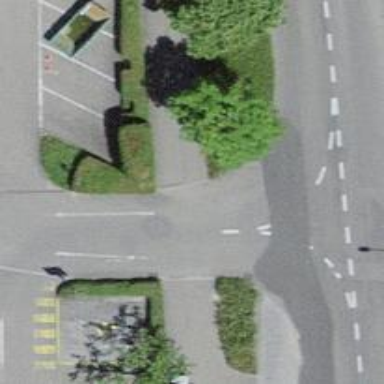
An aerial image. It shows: Unmarked crossing on the road.